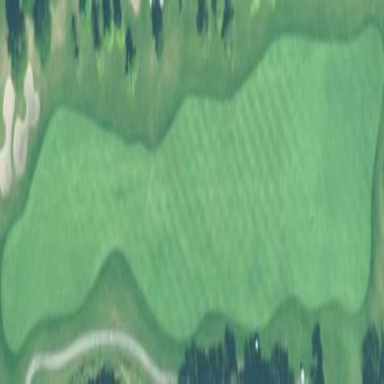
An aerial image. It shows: Grassy area designated as golf fairway.